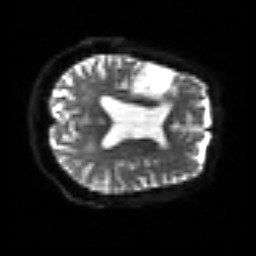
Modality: sbref
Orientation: axial
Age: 76
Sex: female
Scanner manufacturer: siemens
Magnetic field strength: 3 T
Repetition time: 3.2 s
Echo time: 0.081 s